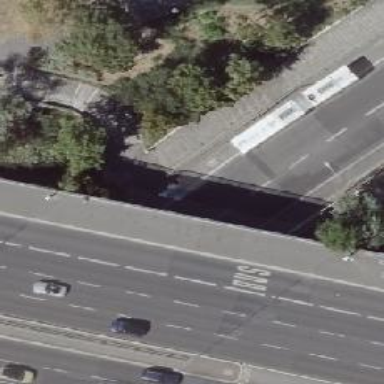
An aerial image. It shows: Asphalt footway.